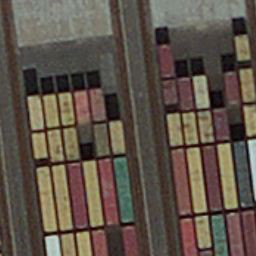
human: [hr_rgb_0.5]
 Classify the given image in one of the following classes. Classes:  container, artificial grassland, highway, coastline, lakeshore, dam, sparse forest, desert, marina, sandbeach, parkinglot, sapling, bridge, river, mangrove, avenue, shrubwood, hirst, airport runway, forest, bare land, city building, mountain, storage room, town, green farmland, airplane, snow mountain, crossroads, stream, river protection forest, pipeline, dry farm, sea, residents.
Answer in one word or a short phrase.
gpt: container